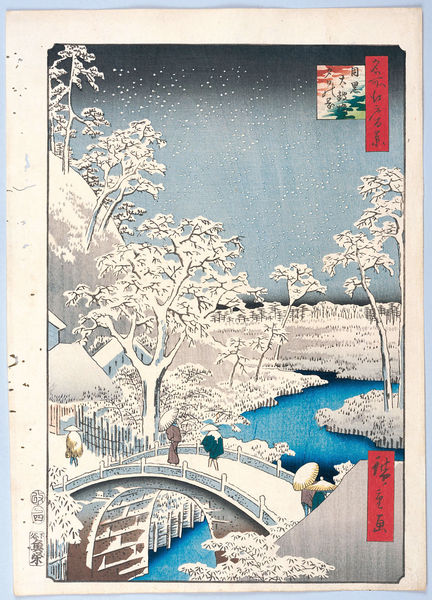
Titel: 100 berühmte Ansichten von Edo
Künstler: Utagawa Hiroshige
Schlagwörter: baum, berg, blau, himmel, mann, wasser, weiß, bäume, fluss, landschaft, menschen, ufer, braun, frau, grau, straße, eis, haus, regenschirm, rot, schirm, schnee, weg, wiese, zaun, stein, horizont, häuser, hügel, kalt, brücke, japan, schrift, bogen, farbe, grafik, graphik, winter, geländer, japanisch, schriftzeichen, kälte, asien, druck, text, china, spielkarte, schneeflocken, #zaun, wonter